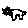
Label: cat